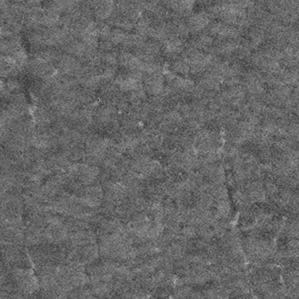
Label: frost